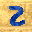
Label: 2